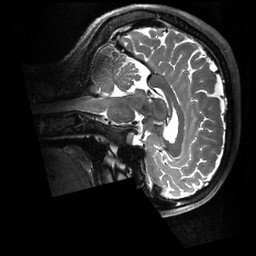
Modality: T2w
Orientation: sagittal
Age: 33
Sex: female
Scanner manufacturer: siemens
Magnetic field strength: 7 T
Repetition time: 2.65 s
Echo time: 0.142 s